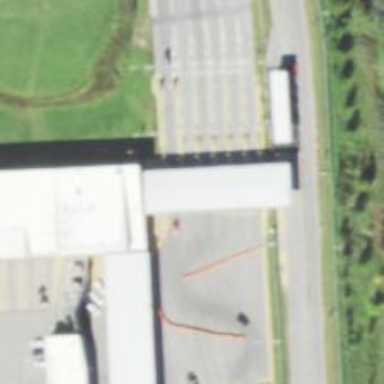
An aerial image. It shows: Border control barrier.